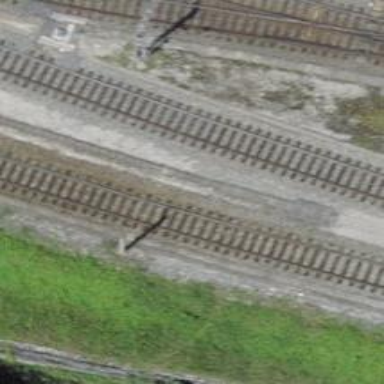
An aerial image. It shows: Single-track railway siding with electrified contact lines. The voltage of the lines is 3000 and 15000.